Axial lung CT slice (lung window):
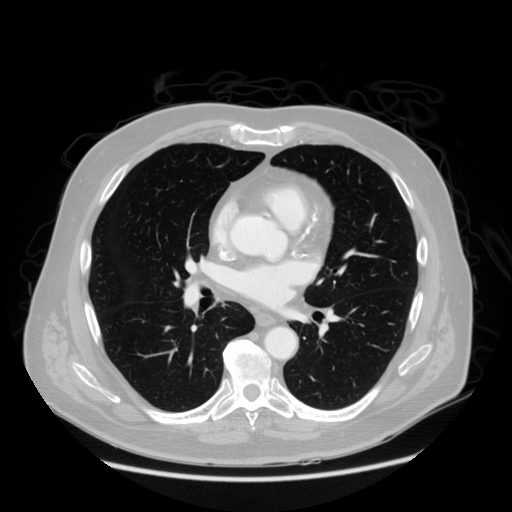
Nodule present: no